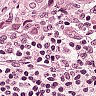
Metastatic tissue present: yes